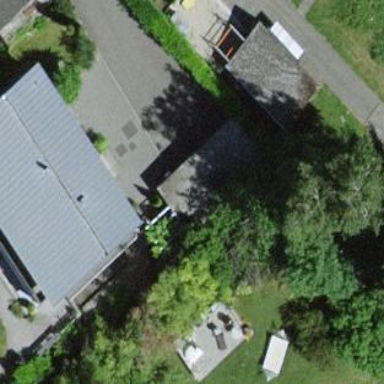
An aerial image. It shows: View of roof of building.